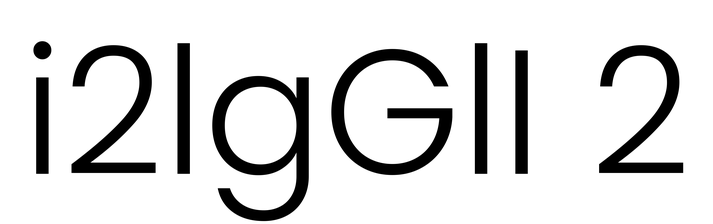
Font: Poppins-Light